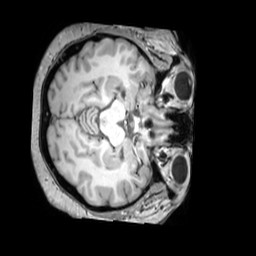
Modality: T1w
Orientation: axial
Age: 44
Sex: female
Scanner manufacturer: philips
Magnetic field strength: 3 T
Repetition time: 0.00987 s
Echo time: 0.004593 s